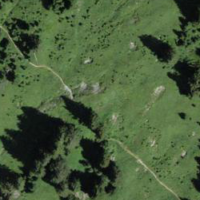
EUNIS habitat code: 23
Species observed at this site:
Pimpinella major